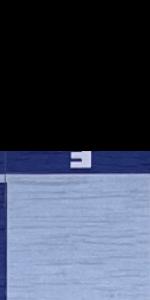
Label: Empty